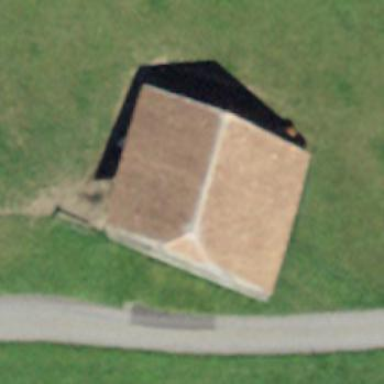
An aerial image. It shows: Barn.